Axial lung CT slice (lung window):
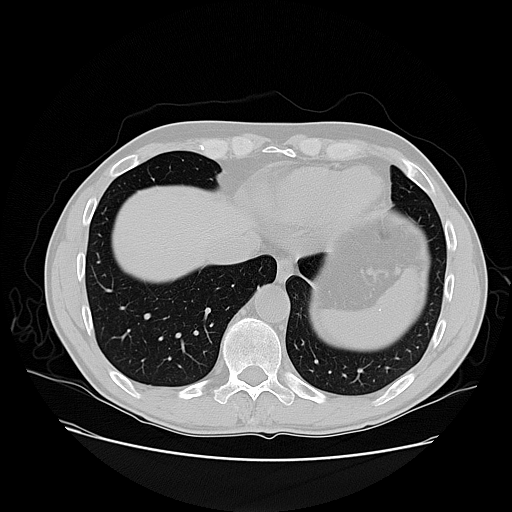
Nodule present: no